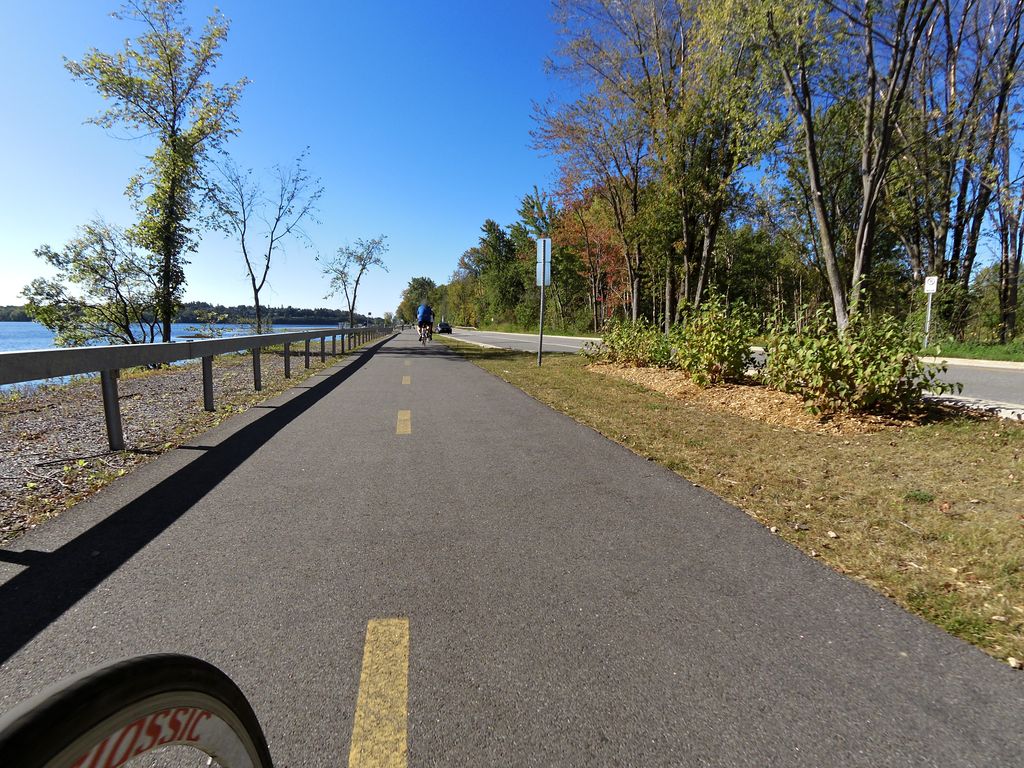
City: ottawa-gatineau